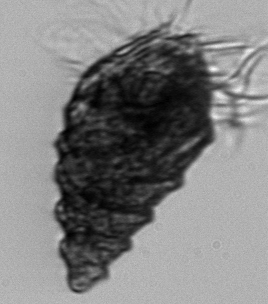
Label: Laboea_strobila